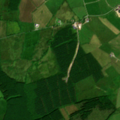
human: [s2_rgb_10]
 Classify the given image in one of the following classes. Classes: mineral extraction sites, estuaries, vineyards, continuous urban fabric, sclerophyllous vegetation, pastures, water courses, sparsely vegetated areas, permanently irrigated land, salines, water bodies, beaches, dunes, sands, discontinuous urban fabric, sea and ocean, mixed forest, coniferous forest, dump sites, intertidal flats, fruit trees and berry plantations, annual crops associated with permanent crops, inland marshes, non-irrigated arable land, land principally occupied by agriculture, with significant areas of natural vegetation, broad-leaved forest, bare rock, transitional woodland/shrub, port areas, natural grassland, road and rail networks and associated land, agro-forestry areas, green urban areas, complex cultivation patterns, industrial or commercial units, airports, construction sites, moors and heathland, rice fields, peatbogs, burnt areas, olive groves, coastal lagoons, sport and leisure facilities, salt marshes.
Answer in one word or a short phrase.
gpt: pastures, land principally occupied by agriculture, with significant areas of natural vegetation, coniferous forest, transitional woodland/shrub